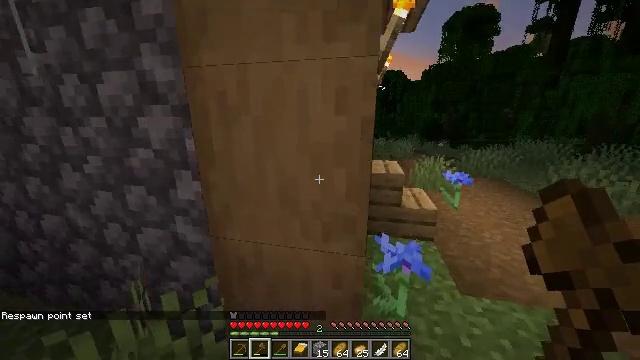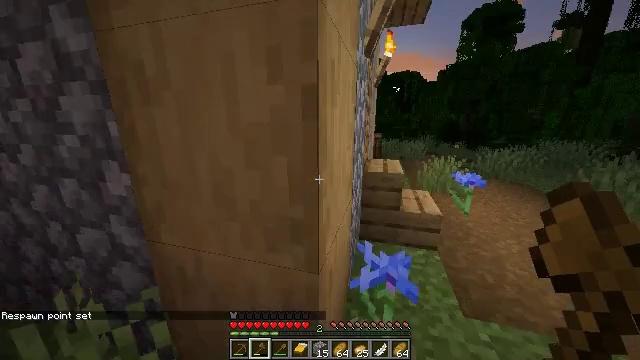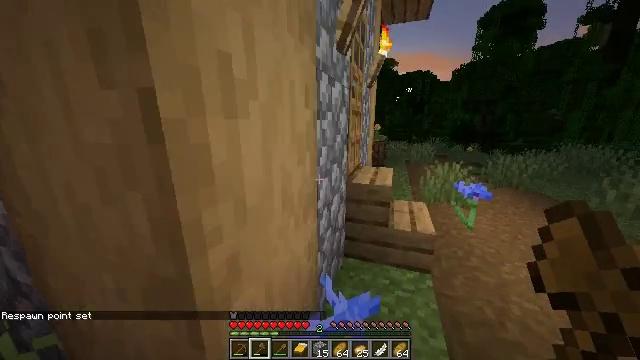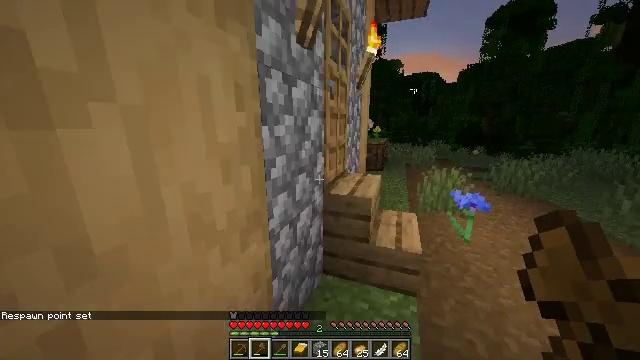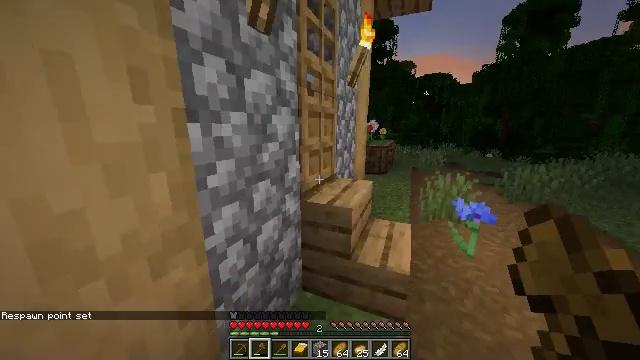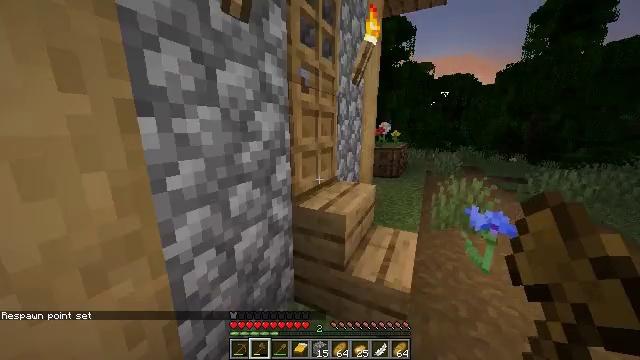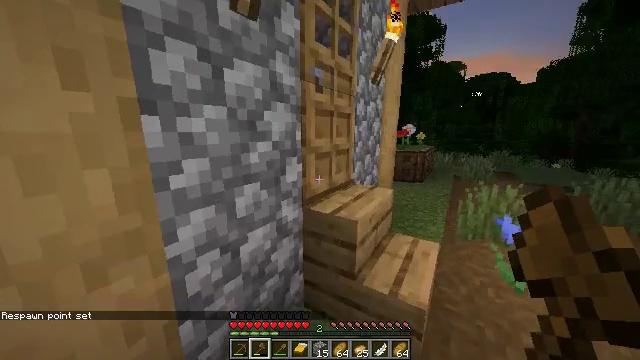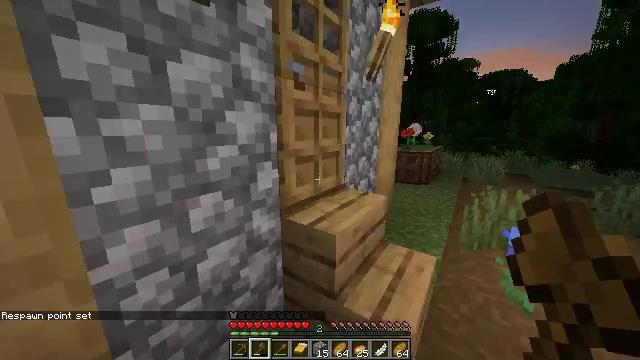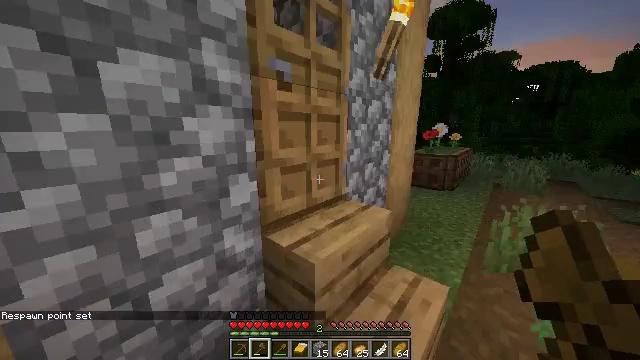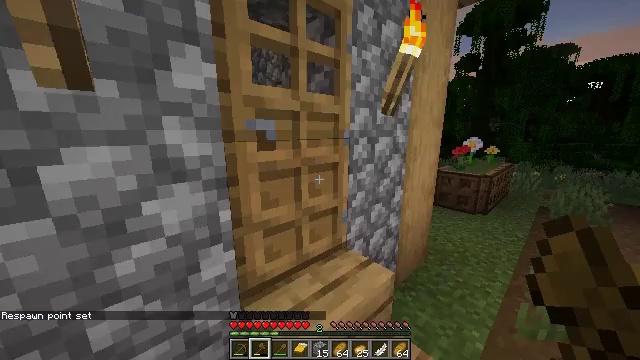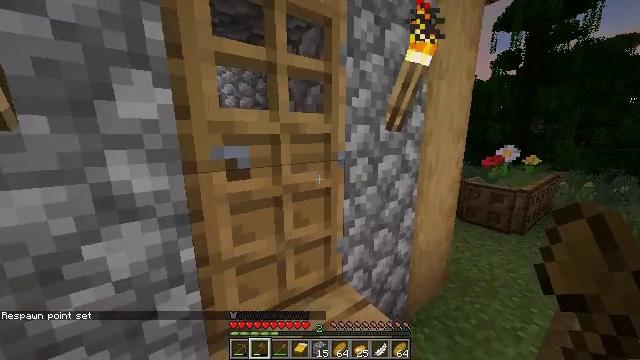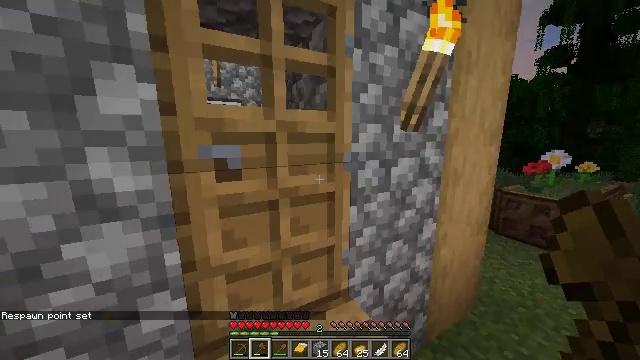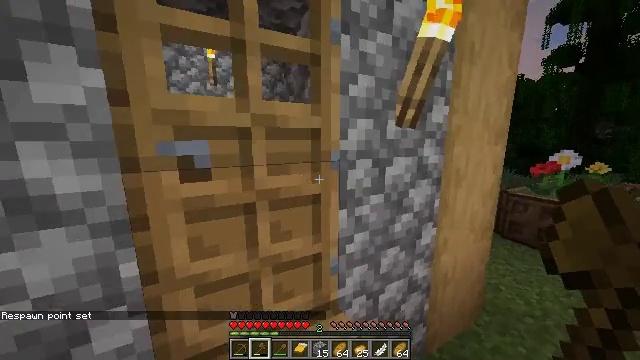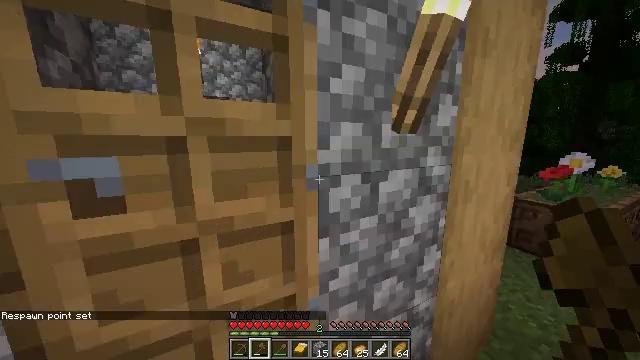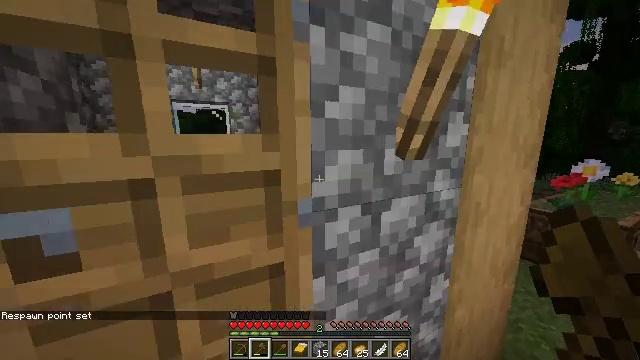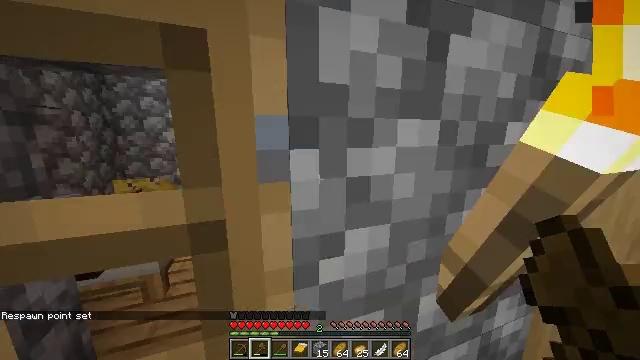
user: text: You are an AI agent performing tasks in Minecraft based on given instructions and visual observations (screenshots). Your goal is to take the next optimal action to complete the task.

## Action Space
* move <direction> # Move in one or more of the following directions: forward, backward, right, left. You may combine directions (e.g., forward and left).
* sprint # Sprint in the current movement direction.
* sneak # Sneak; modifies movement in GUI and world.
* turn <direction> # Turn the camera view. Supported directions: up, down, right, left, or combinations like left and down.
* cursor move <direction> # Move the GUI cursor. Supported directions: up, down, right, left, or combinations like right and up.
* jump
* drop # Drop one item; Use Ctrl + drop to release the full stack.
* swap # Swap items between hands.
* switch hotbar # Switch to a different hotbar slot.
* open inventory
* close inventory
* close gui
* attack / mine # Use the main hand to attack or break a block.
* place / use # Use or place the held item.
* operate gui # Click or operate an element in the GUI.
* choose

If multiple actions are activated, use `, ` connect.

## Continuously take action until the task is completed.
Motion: motion action
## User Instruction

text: Break the oak stairs.
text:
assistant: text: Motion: move forward and move right, sprint, turn left
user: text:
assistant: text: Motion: move forward and move right, sprint, turn left
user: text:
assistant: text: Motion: move forward and move right, sprint, turn left
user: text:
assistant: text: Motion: move forward and move right, sprint, turn left
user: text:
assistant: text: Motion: move forward and move right, sprint, turn left
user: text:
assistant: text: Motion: move forward and move right, sprint, turn left
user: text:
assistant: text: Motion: move forward and move right, sprint, turn left
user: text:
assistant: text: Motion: move forward and move right, sprint, turn left
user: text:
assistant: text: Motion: move forward and move right, sprint, turn left
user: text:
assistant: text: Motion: move forward and move right, sprint, turn left
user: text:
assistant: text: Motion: move forward and move right, sprint, turn left and up
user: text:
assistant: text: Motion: move forward, sprint
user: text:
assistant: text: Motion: move forward, sprint, use / place
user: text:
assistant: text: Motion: move forward, sprint, use / place
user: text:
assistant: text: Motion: move forward, sprint, turn left and down, use / place
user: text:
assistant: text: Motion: move forward, sprint, turn left and down, use / place
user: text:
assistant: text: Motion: move forward, sprint, turn left
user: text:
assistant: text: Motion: move forward, sprint, turn left
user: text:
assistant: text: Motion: move forward, sprint
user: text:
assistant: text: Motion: move forward, sprint, turn left and down, use / place
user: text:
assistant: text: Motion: move forward, sprint, turn left and down, use / place
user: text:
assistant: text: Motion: sprint, use / place
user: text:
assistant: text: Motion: sprint, turn right, use / place
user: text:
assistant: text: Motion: turn right and down
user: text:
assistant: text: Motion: turn right
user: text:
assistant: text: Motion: no_op
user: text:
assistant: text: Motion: move right, turn right
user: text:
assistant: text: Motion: move right
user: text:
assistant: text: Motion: move forward and move right
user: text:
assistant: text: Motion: move forward, turn left